Interaction volume radius: 5 \u00c5
Interaction volume height: 10 \u00c5
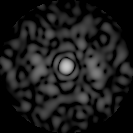
Disorder parameter: 0.8324